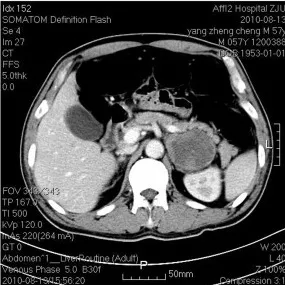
A mass measuring of 6.0 cm x 6.0 cm in size which showed enhancement in intensified tomography near the left adrenal gland.
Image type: radiology (ct)